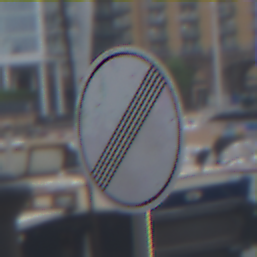
Verkehrszeichen: EndeSaemtlicherBegrenzungen
Umgebung: Outdoor, Urban
Tageszeit: MorningAfternoon
Wetter: Overcast
Licht: Natural
Jahreszeit: NotSpecified
Kontrast: LowContrast